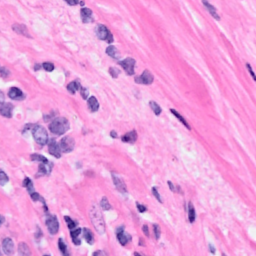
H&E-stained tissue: Breast